Aerial crown-view tile of a tropical tree (Barro Colorado Island, Panama), acquired 20250217:
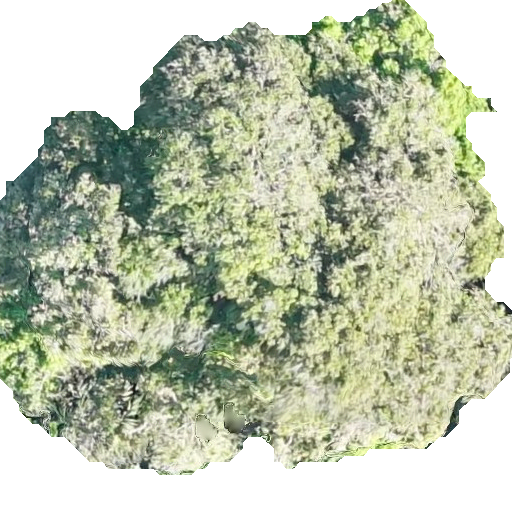
Species: Prioria copaifera
GBIF accepted scientific name: Prioria copaifera
Crown area: 277.916 m²